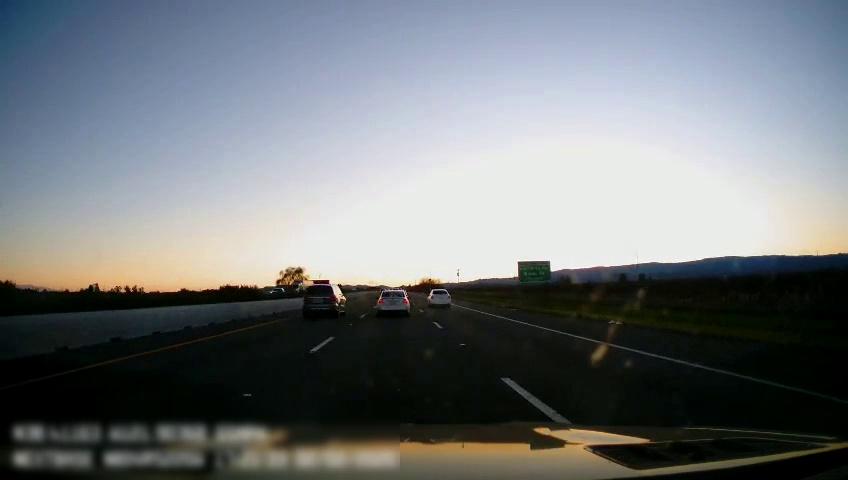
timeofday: Day
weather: Sunny
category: Drivable Space
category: Vehicles | Car
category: Vehicles | Truck
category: Vehicles | Truck
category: Vehicles | Car
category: Vehicles | SUV
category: Lanes | Current Lane
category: Lanes | Current Lane
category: Lanes | Alternate Lane
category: Lanes | Alternate Lane
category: Traffic | Signs